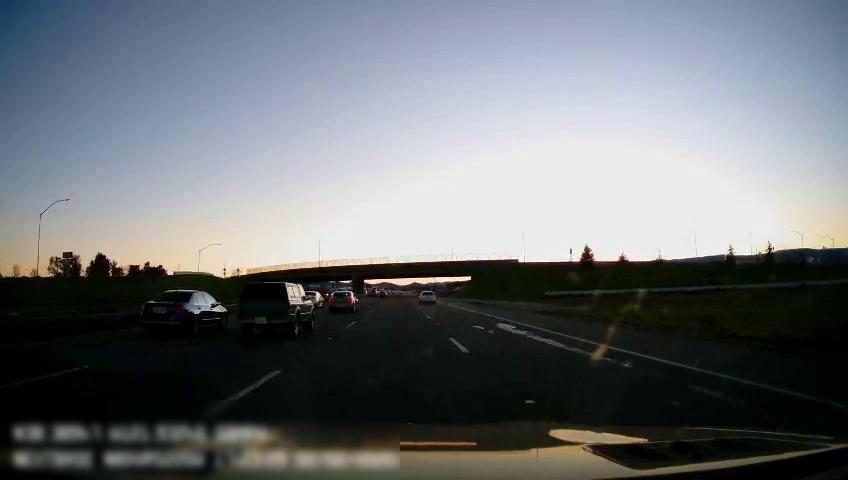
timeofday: Dusk/Dawn/Twilight
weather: Cloudy
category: Drivable Space
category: Vehicles | Car
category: Vehicles | Car
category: Vehicles | SUV
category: Vehicles | Car
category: Vehicles | SUV
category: Lanes | Current Lane
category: Lanes | Current Lane
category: Lanes | Alternate Lane
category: Lanes | Alternate Lane